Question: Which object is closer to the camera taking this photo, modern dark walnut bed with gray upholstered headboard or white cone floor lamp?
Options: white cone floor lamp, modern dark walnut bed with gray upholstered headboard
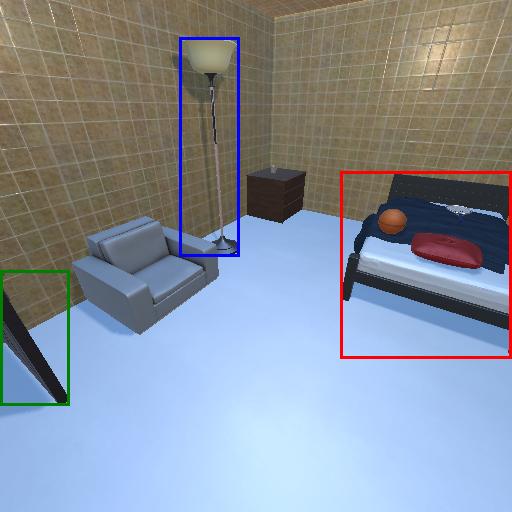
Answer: white cone floor lamp